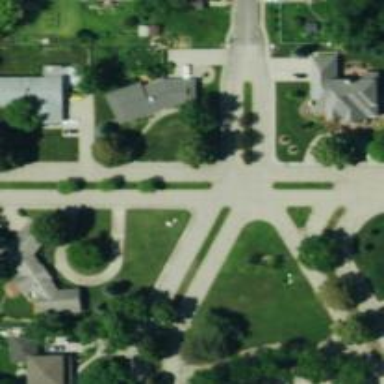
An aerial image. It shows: Residential road.